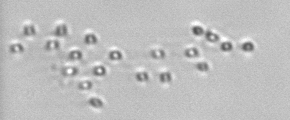
Label: Parvicorbicula_socialis